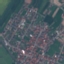
Label: Residential